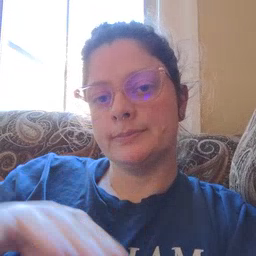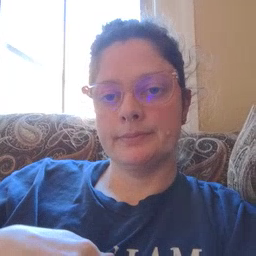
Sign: elephant